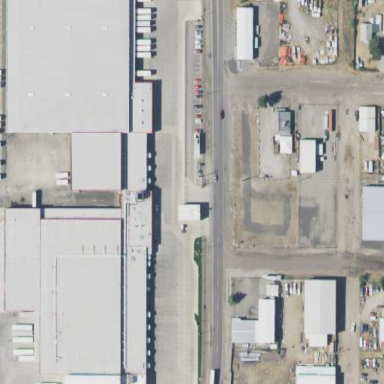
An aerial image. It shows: Warehouse building.